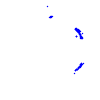
Particle: pion